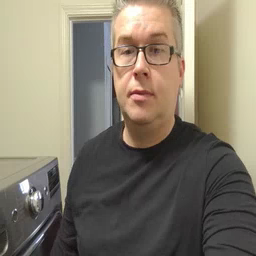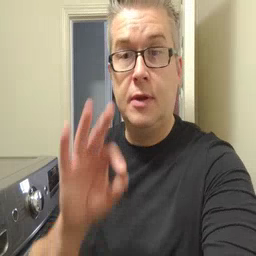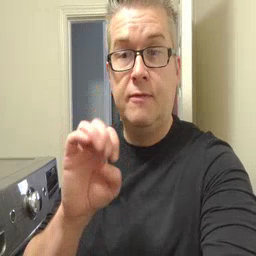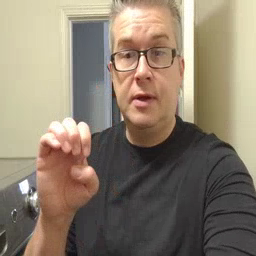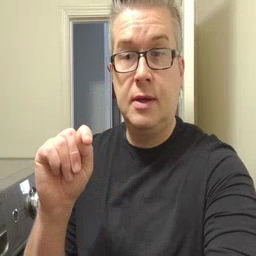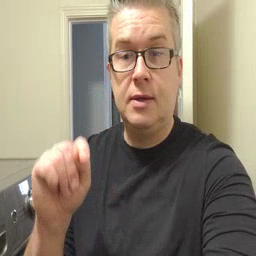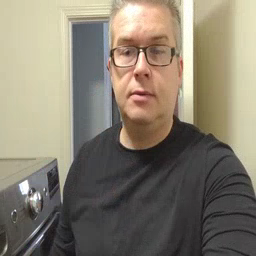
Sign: feet